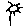
Label: flower